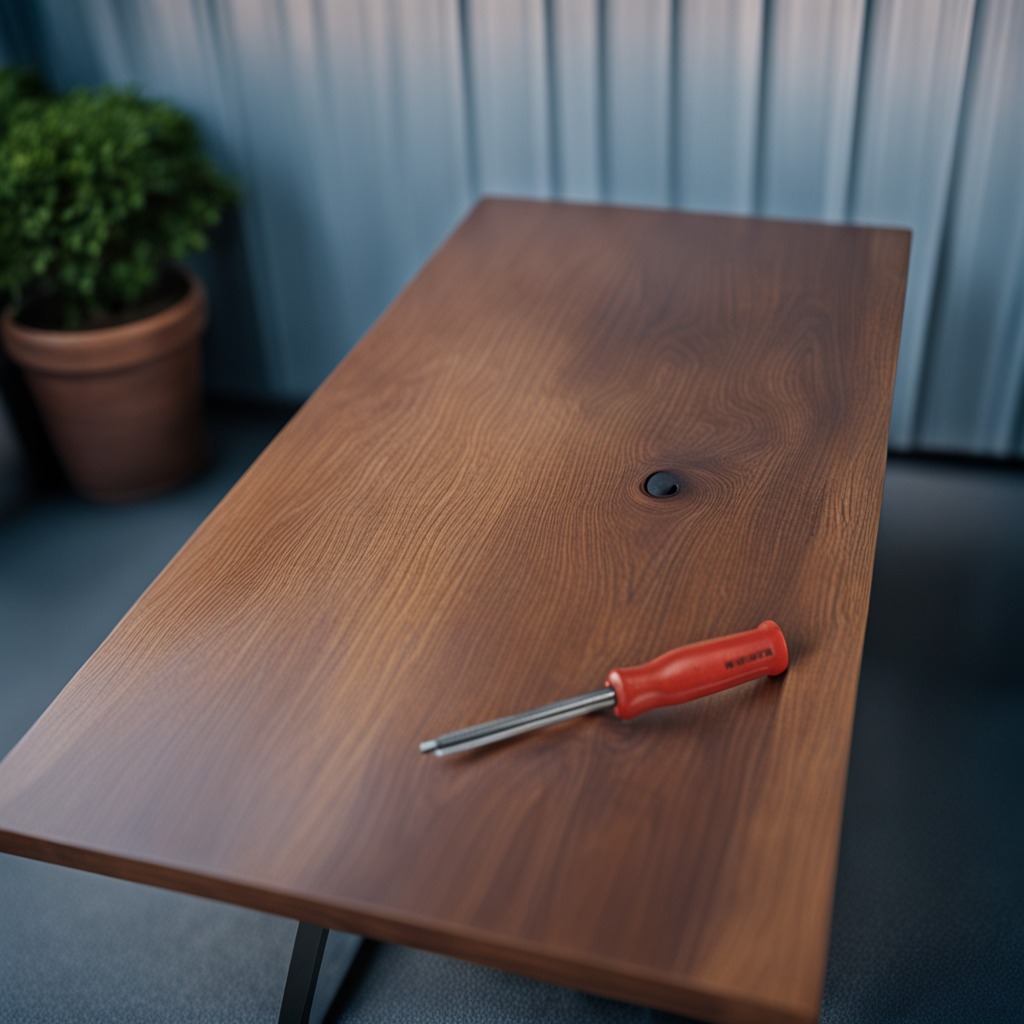
A screwdriver lies on the table.